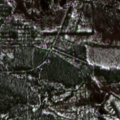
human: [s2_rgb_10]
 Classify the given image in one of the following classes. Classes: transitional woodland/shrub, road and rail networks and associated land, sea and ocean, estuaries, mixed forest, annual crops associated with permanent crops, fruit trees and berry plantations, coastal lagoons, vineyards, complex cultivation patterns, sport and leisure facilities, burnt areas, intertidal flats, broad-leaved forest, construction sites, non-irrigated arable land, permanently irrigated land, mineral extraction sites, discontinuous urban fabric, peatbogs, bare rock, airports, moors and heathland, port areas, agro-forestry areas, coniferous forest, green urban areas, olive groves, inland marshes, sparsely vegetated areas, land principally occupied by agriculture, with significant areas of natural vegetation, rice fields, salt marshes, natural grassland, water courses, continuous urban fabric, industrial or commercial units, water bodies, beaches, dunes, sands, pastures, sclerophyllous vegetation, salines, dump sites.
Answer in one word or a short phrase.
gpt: coniferous forest, transitional woodland/shrub, peatbogs